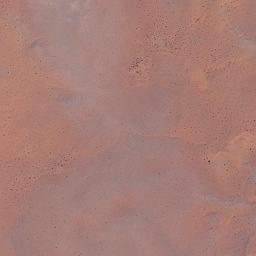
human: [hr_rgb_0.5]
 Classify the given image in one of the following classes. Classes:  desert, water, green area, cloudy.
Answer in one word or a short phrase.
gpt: desert